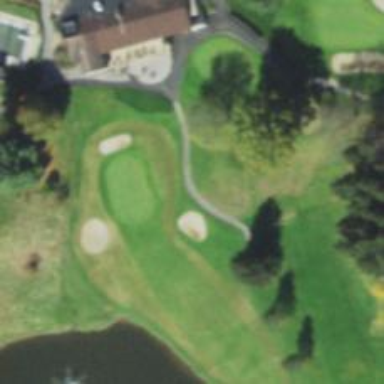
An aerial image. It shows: Path for both roads and golfers.